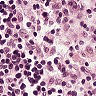
Metastatic tissue present: no